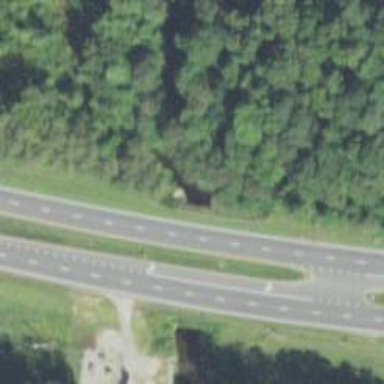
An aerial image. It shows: Asphalt trunk highway.